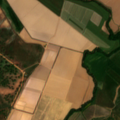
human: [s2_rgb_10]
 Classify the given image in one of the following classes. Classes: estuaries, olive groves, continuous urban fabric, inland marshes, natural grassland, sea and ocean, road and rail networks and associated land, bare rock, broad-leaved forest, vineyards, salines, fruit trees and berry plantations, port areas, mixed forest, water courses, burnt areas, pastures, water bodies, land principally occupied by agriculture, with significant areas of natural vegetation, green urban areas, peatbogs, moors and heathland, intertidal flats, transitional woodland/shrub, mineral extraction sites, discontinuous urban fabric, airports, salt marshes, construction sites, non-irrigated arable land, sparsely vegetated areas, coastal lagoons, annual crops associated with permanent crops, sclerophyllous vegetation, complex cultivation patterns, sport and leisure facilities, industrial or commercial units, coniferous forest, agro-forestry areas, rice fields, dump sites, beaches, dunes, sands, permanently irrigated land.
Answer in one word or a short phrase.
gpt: continuous urban fabric